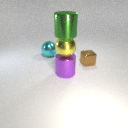
large purple metal cylinder to the left of small brown metal cube